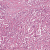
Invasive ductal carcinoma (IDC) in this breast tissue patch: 1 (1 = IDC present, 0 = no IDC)